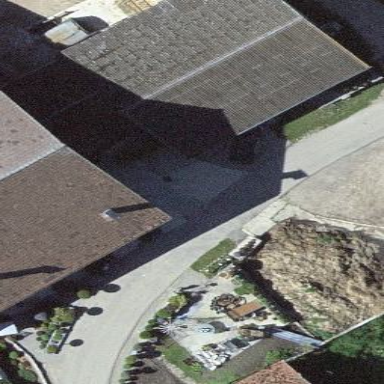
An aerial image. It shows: Sty building.